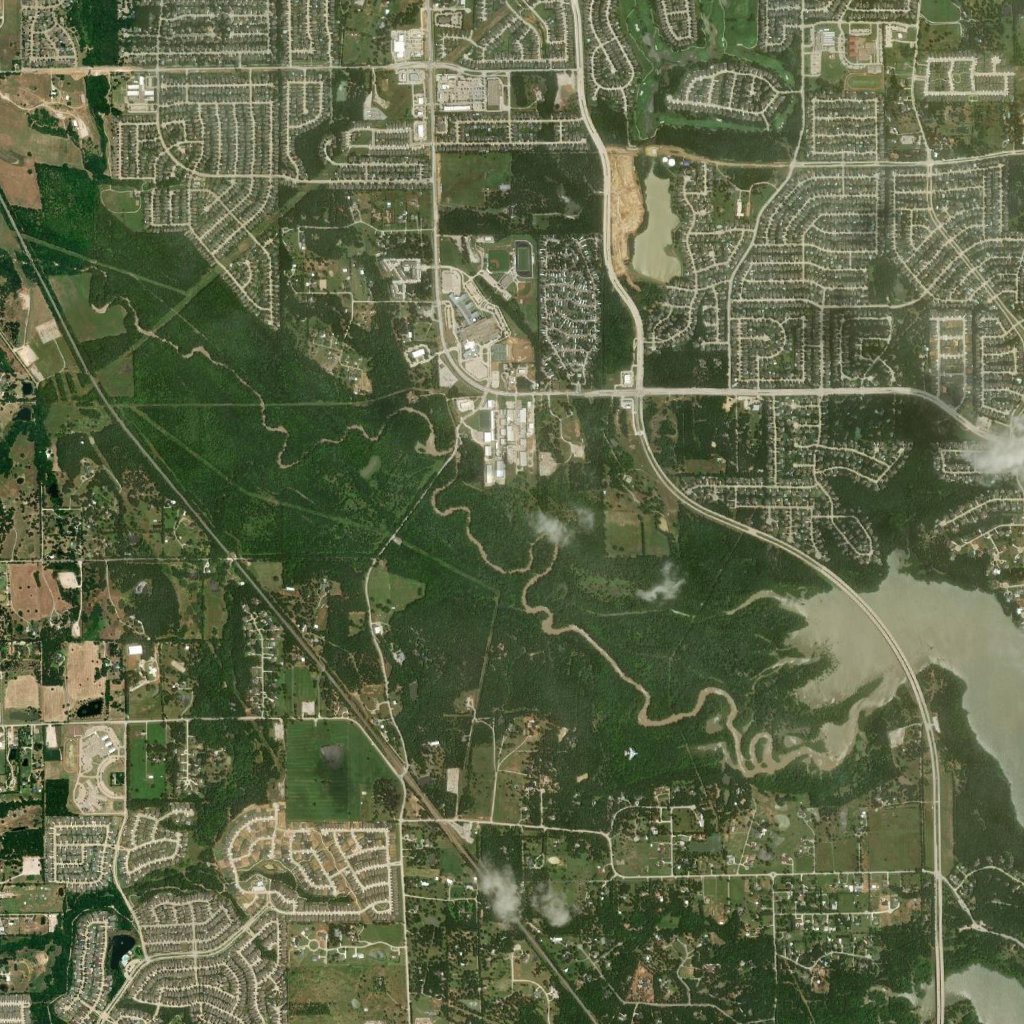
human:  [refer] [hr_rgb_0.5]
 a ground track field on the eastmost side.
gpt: <box>[[82, 7, 86, 8, 0]]</box>

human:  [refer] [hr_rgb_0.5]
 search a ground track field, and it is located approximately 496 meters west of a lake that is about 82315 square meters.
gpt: <box>[[50, 23, 52, 27, 0]]</box>

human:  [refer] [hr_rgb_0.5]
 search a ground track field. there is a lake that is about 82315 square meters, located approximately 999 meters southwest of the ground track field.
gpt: <box>[[82, 7, 86, 8, 0]]</box>

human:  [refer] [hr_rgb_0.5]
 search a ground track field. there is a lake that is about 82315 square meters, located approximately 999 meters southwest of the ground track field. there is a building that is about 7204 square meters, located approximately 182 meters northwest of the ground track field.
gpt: <box>[[82, 7, 86, 8, 0]]</box>